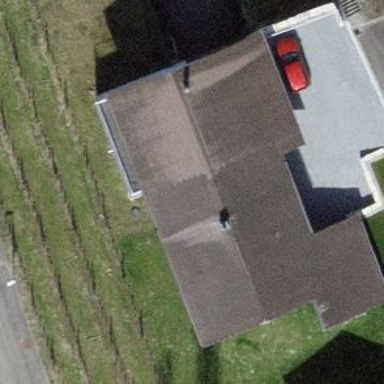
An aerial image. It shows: Detached building.